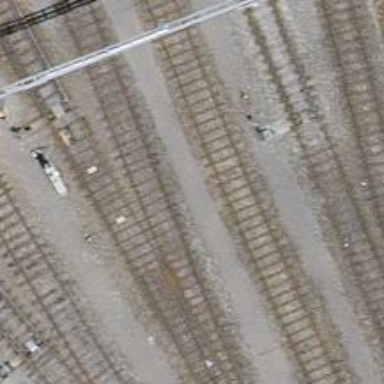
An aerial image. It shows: Rail yard with electrified contact lines for railway operations.